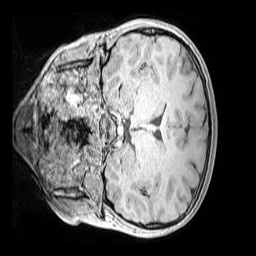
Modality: MP2RAGE
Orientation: coronal
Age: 13
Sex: male
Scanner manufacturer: siemens
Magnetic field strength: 3 T
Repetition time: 4 s
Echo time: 0.00299 s